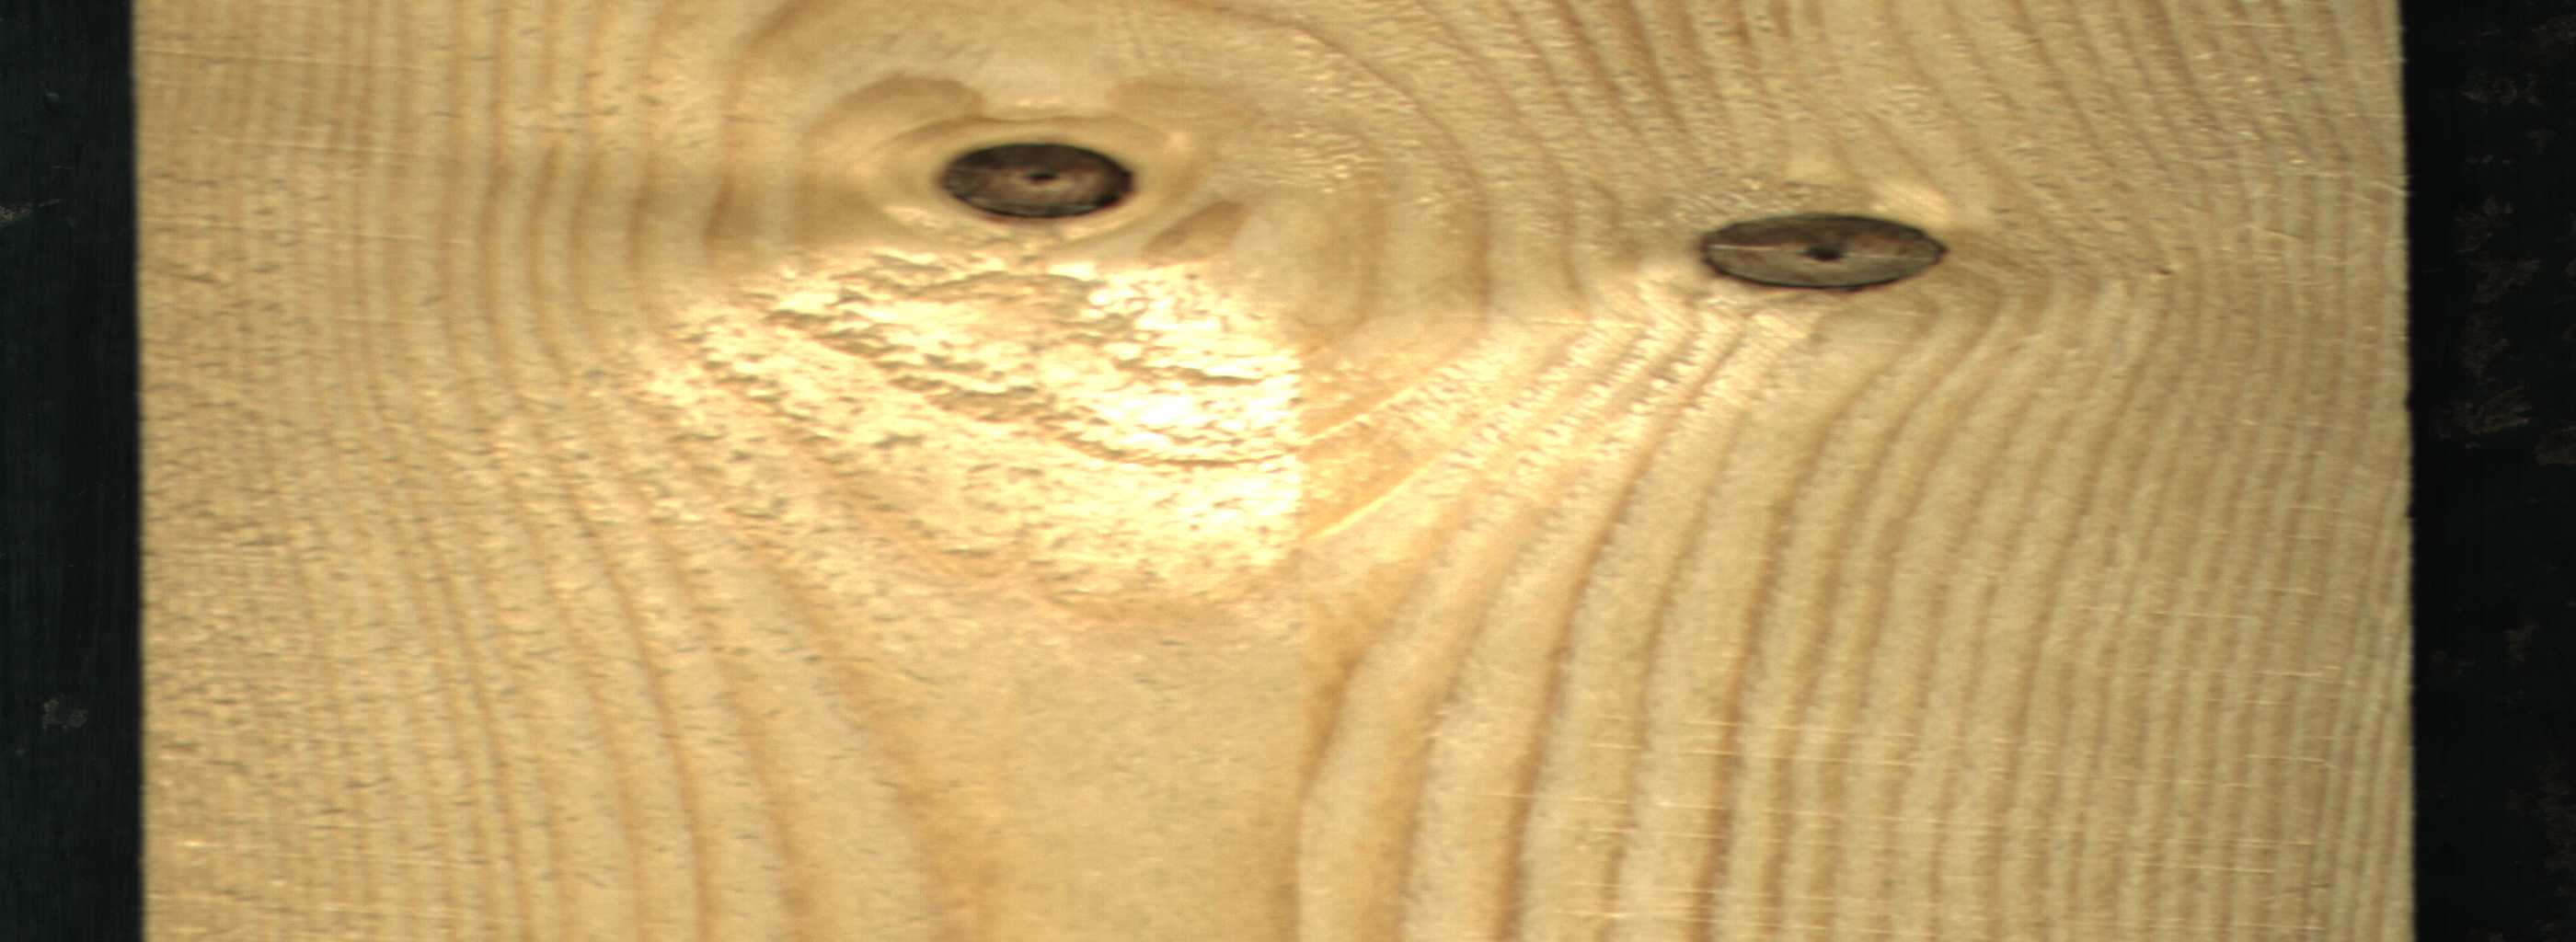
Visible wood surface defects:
Dead_Knot
Dead_Knot